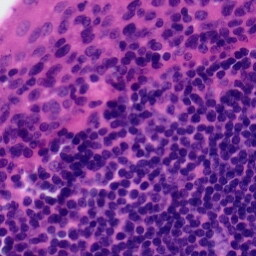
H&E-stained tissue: Tonsil